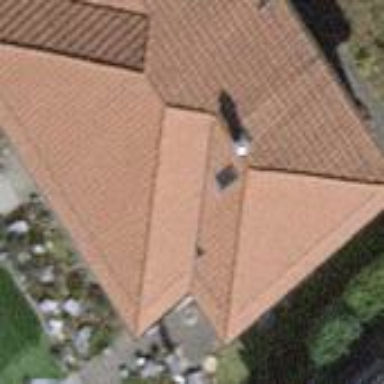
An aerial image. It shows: Building with tile roof.